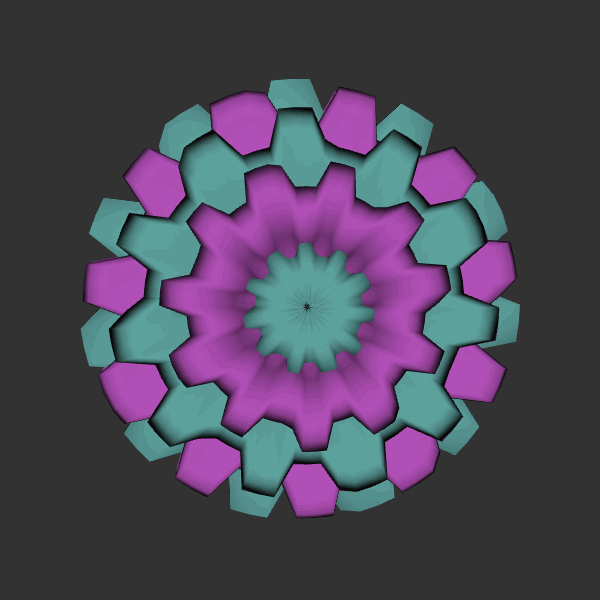
Background: dark